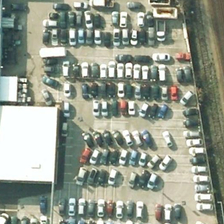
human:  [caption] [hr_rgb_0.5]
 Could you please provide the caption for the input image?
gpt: many cars in different colors are near a building .

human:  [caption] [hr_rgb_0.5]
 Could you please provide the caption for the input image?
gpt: many cars in different colors are near a building .

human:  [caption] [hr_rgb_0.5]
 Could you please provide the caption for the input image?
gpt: many cars in different colors are near a building .

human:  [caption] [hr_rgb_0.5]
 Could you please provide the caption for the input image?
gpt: many cars in different colors are near a building .

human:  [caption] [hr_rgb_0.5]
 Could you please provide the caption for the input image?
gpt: many cars in different colors are near a building .